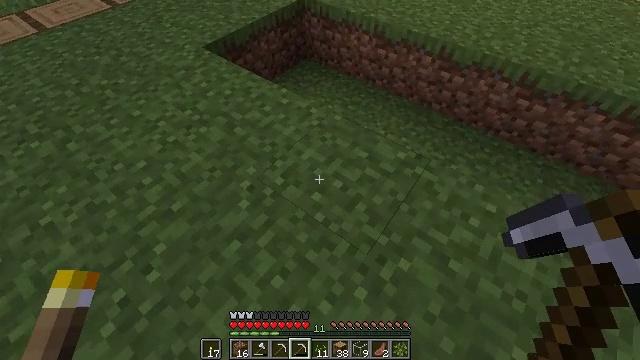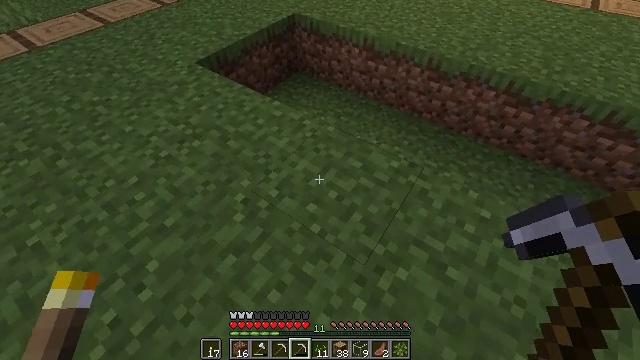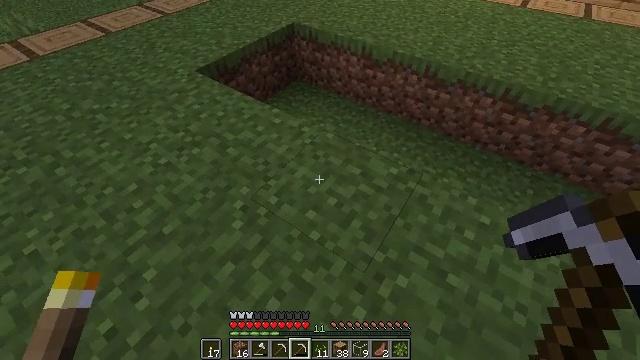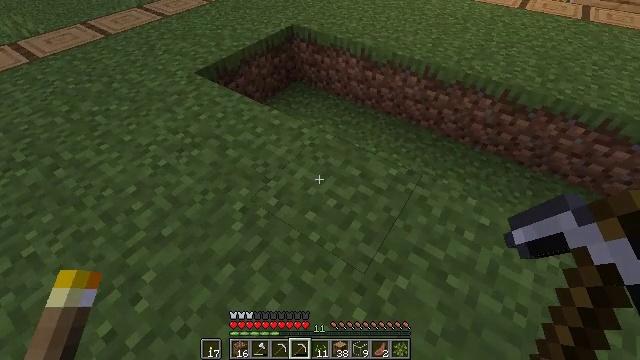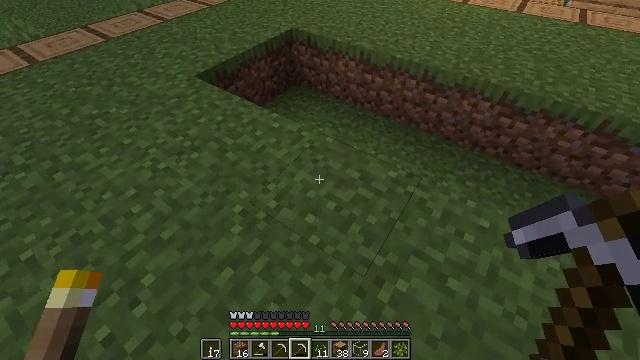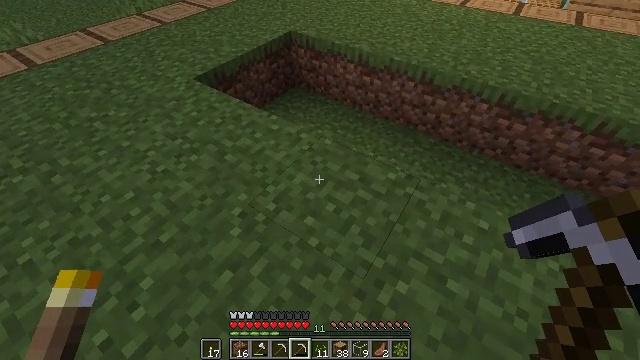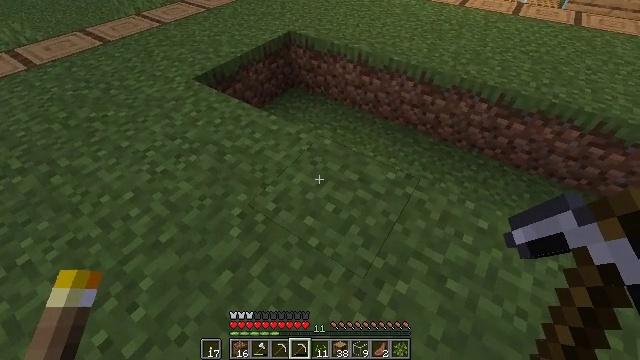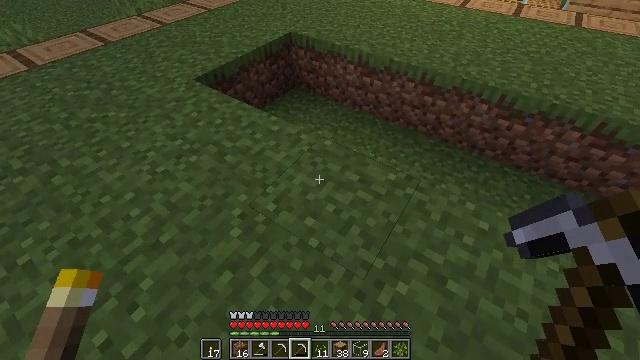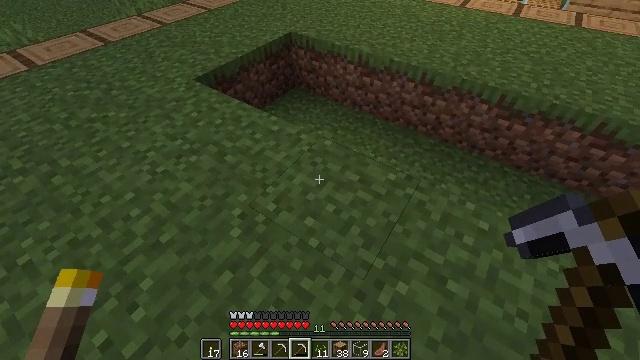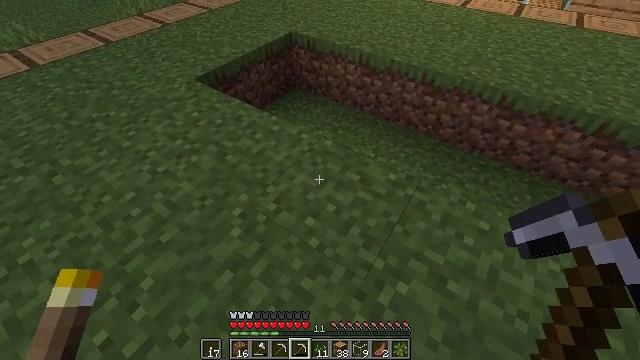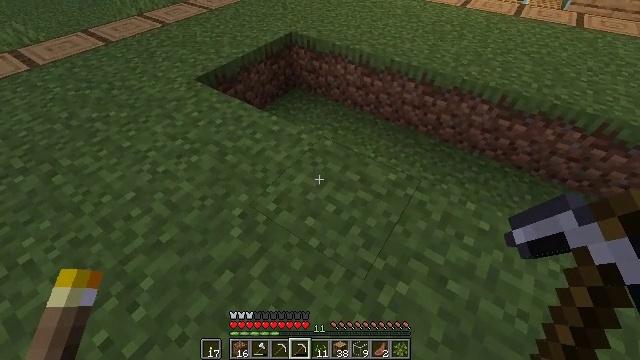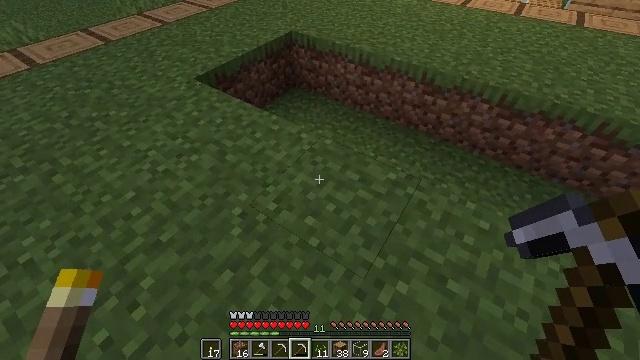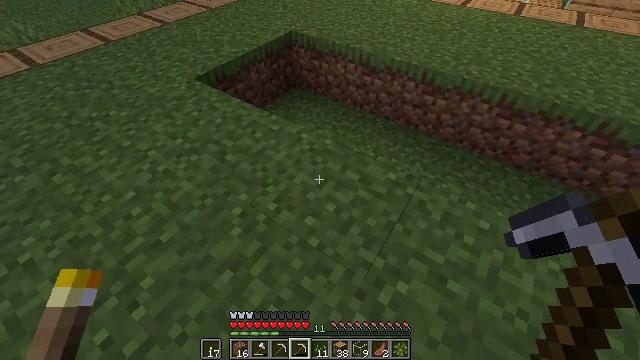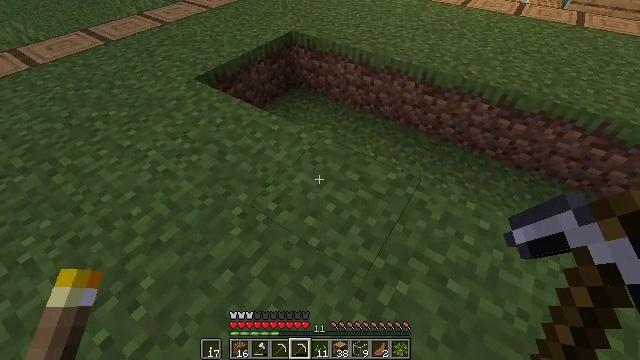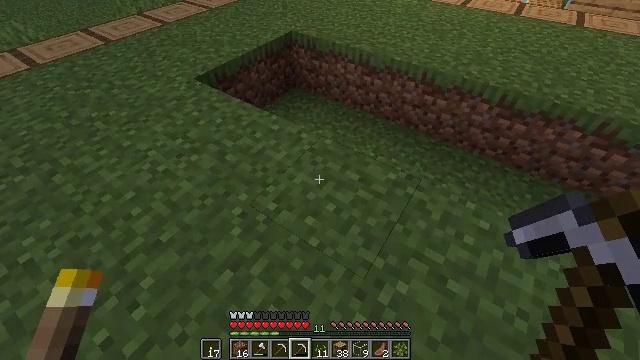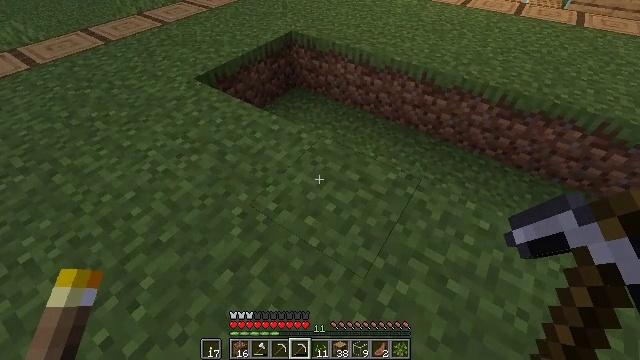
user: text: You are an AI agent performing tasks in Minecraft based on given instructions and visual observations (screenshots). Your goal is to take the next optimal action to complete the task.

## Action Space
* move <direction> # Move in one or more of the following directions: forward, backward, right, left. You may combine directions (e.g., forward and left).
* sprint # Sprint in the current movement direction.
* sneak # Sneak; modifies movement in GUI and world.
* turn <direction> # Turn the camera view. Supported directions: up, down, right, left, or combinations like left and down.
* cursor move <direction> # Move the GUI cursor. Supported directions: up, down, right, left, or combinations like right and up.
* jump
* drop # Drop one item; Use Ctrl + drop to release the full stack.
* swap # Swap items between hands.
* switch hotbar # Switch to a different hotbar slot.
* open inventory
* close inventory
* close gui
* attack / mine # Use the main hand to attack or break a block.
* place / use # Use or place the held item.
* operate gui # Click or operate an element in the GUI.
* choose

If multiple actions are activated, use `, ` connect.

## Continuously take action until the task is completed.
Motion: motion action
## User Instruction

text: Gather grass block for landscaping.
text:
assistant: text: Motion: turn right and up
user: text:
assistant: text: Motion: turn up
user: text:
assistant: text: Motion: no_op
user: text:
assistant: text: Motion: no_op
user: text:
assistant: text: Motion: no_op
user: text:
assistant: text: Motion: no_op
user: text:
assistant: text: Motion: no_op
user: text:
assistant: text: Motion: no_op
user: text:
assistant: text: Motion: no_op
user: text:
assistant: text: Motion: no_op
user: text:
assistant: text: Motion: no_op
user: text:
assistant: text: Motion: no_op
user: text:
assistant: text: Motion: no_op
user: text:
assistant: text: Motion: no_op
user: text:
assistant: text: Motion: no_op
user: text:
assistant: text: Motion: no_op
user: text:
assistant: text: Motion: no_op
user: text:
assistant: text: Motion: no_op
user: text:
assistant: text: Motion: no_op
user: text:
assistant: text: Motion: turn left
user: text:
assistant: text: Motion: no_op
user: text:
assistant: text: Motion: no_op
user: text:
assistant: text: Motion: no_op
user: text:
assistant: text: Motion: no_op
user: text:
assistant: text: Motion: no_op
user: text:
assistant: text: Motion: turn left and down
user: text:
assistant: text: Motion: no_op
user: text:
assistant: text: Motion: no_op
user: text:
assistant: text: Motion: no_op
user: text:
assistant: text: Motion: no_op